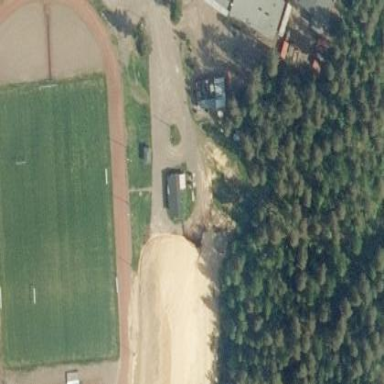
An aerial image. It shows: Track in leisure land.